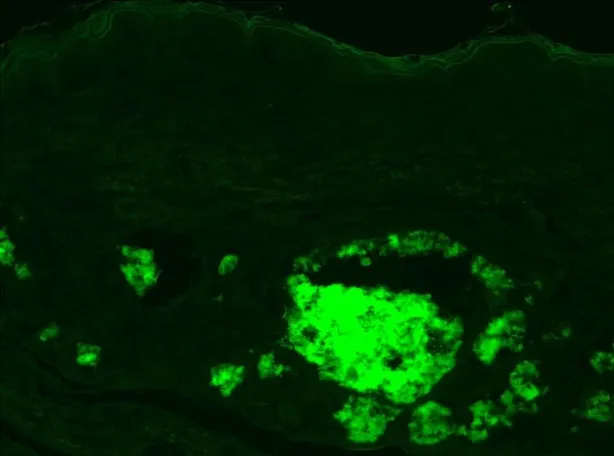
Fluorescent microscopy of Thioflavin-T (Thio-T) staining of the AA amyloid deposits found within the dermal area. Mag x40.
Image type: pathology (immunostaining)